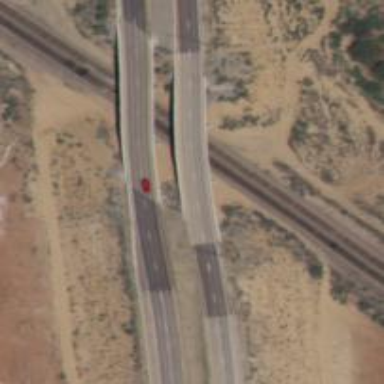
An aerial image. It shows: Primary highway on asphalt bridge.